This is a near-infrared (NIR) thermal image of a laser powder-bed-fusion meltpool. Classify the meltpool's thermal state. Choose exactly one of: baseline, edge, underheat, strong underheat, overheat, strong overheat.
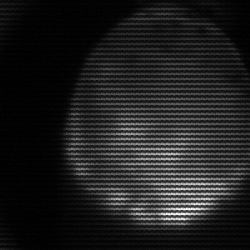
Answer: edge